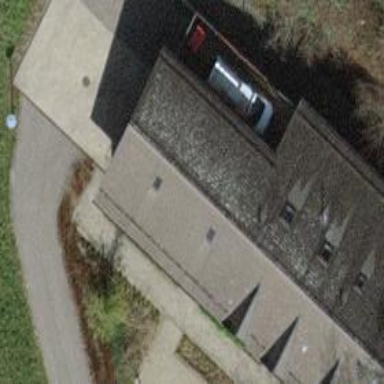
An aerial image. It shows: Service building.